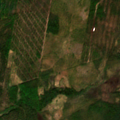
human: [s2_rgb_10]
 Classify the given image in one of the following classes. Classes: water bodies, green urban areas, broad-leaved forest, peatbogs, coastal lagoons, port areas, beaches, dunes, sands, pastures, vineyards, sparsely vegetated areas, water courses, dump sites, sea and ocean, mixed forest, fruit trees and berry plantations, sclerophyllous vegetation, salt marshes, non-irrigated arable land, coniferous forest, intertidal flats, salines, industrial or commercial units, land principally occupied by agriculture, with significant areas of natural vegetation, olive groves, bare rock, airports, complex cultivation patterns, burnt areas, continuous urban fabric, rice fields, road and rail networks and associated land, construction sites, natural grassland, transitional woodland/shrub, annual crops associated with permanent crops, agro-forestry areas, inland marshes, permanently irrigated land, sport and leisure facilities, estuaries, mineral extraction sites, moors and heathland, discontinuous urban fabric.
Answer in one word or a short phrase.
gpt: coniferous forest, transitional woodland/shrub